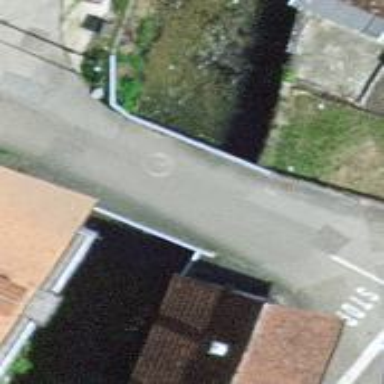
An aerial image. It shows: Residential road with bridge.